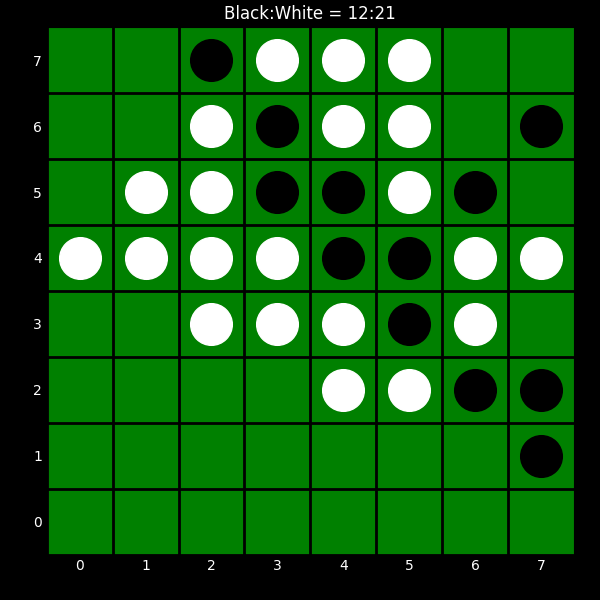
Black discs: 12
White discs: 21